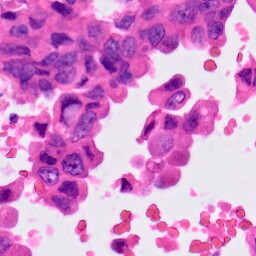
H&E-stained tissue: Lung